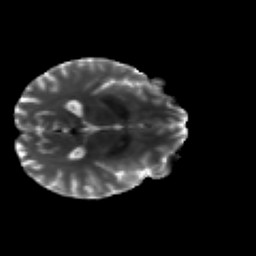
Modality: T2w
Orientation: axial
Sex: male
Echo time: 0.114 s